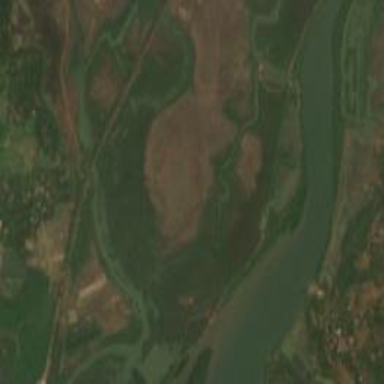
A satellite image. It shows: Wetland area dominated by mangroves.